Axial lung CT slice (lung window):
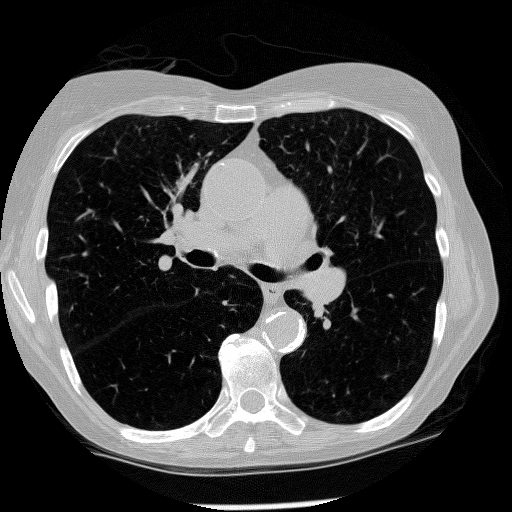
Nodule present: no